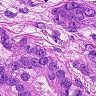
Metastatic tissue present: yes